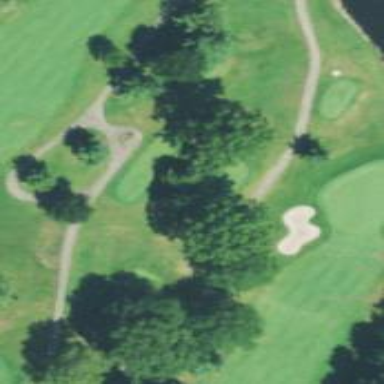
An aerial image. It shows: Footway that resembles golf path.